Question: I have the following SQL statement:
'''
DATEADD( DAY, 0 - (DATEPART(weekday, GETDATE()) % 7), GETDATE() )
'''
Which returns:
'''
2014-04-19 10:10:02.757
'''
How can I change the SQL statement to use in SSIS package expression to get the last saturday's date in this format:
'''
4-19-2014
'''
When I tried the sql statement in expression builder, I get the following error:

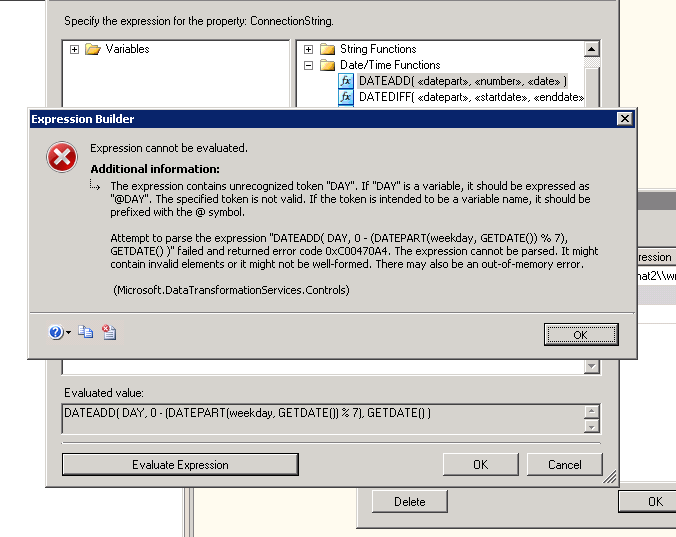
Answer: Try using the following for the expression:
'''
(DT_WSTR,10)(RIGHT("0" + (DT_STR, 2, 1252) DATEPART("mm" , DATEADD("D", 0 - (DATEPART("weekday", GETDATE()) % 7) , GETDATE())), 1) + "-" + RIGHT("0" + (DT_STR, 2, 1252) DATEPART("dd" , DATEADD("D", 0 - (DATEPART("weekday", GETDATE()) % 7) , GETDATE())), 2) + "-" + RIGHT("0" + (DT_STR, 4, 1252) DATEPART("yy" , DATEADD("D", 0 - (DATEPART("weekday", GETDATE()) % 7) , GETDATE())), 4))
'''